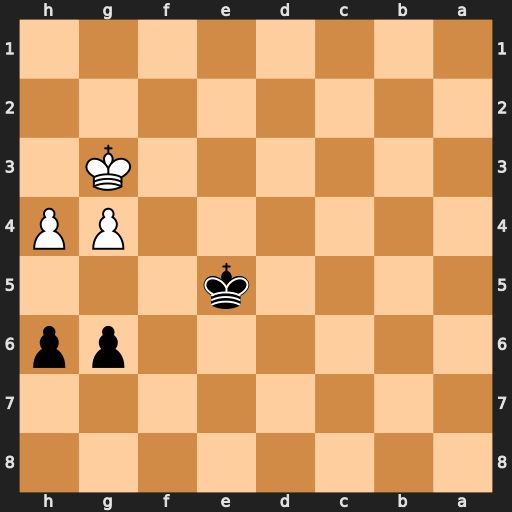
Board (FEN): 8/8/6pp/4k3/6PP/6K1/8/8
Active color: b
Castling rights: -
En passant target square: -
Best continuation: Ke4 g5 h5